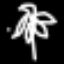
Label: palm tree